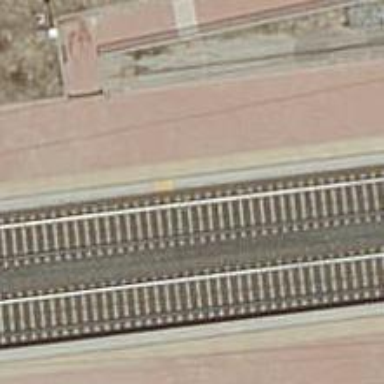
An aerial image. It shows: Public transport stop position.